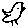
Label: bird